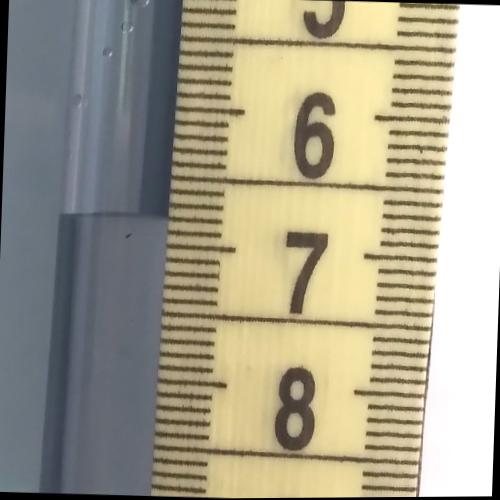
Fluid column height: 6.8 cm